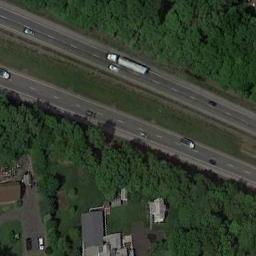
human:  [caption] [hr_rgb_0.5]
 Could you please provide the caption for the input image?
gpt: The freeway goes through the forest with some cars .

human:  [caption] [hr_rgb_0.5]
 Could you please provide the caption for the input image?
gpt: There is wasteland beside the highway .

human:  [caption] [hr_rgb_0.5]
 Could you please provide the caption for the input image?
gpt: Two straight freeways go through the forest with many dark green trees and some houses are on one side of the freeway .

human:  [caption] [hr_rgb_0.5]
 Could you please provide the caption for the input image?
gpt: There are large green forests around the freeway, There are many cars on the freeway, And there are several buildings in the forest .

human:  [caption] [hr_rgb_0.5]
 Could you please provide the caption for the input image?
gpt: There are many green trees and some buildings beside the freeway .